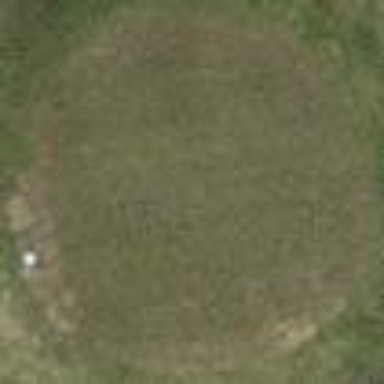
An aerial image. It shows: Grass area designated as golf tee.